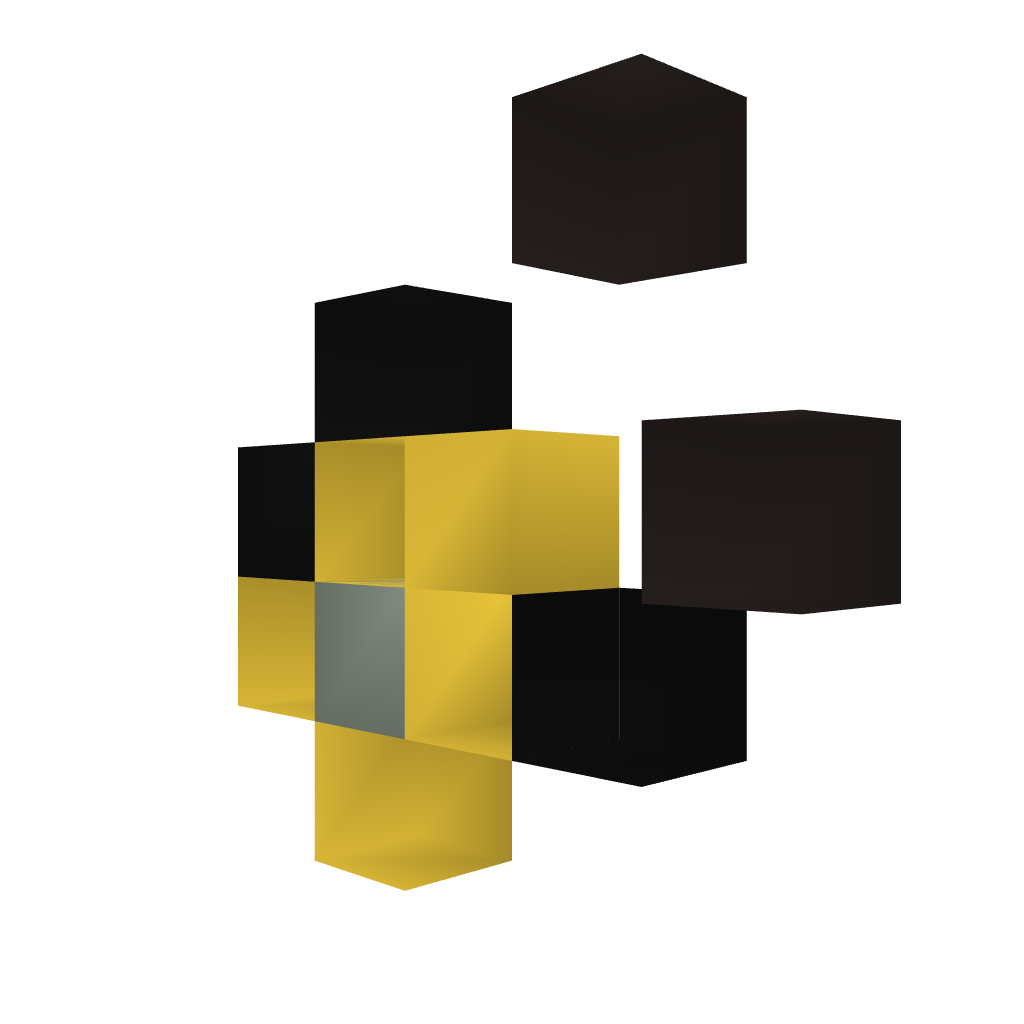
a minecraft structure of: Shop (CommandBlock)